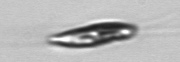
Label: Euglena